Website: home-depot
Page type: added-to-cart
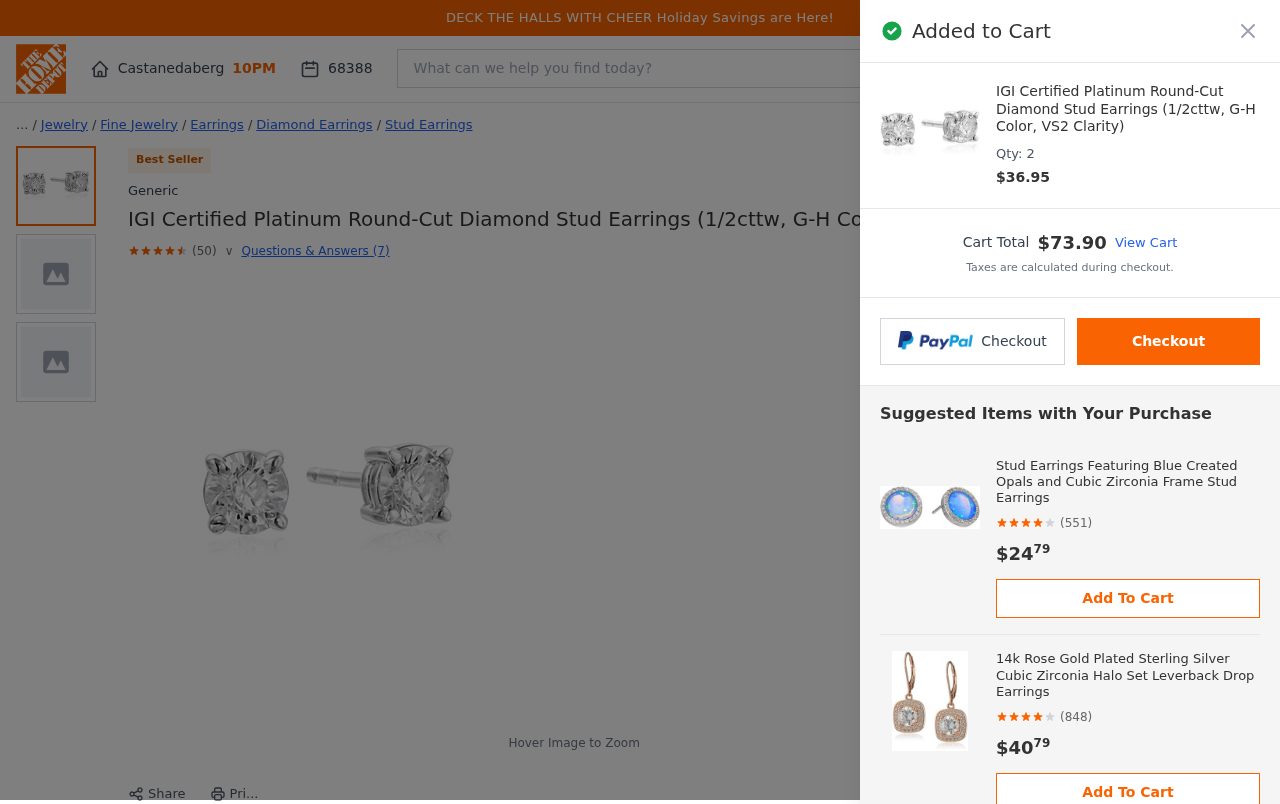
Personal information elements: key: PII_CITY
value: Castanedaberg
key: PII_POSTCODE
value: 68388
Product elements: key: PRODUCT1_BRAND
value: Generic
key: PRODUCT1_BREADCRUMB
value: Jewelry
Fine Jewelry
Earrings
Diamond Earrings
Stud Earrings
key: PRODUCT1_NAME
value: IGI Certified Platinum Round-Cut Diamond Stud Earrings (1/2cttw, G-H Color, VS2 Clarity)
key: PRODUCT1_NUM_RATINGS
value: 50
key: PRODUCT1_PRICE
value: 36.95
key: PRODUCT1_QUANTITY
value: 2
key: PRODUCT1_RATING
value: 4.8
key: PRODUCT2_NAME
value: Stud Earrings Featuring Blue Created Opals and Cubic Zirconia Frame Stud Earrings
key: PRODUCT2_NUM_RATINGS
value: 551
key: PRODUCT2_PRICE
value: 24.79
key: PRODUCT2_RATING
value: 4
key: PRODUCT3_NAME
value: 14k Rose Gold Plated Sterling Silver Cubic Zirconia Halo Set Leverback Drop Earrings
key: PRODUCT3_NUM_RATINGS
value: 848
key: PRODUCT3_PRICE
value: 40.79
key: PRODUCT3_RATING
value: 4
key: PRODUCT4_NAME
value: Sterling Silver (Platinum Cladded) Cubic Zirconia Clear Color Heart Shape Double Halo Stud Earrings
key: PRODUCT4_PRICE
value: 30.49
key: PRODUCT5_NAME
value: Sterling Silver Cushion-Cut Checkerboard Created White Sapphire Stud Earrings (8mm)
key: PRODUCT5_NUM_RATINGS
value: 216
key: PRODUCT5_PRICE
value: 23.95
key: PRODUCT5_RATING
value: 3.9
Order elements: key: ORDER_TOTAL
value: $73.90
Search elements: key: HEADER_SEARCH
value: What can we help you find today?